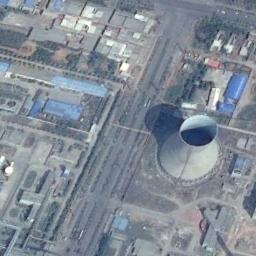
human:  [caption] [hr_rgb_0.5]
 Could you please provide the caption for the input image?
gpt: There are many buildings of different shapes next to the thermal power station .

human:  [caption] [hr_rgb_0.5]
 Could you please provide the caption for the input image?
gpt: The thermal power station is on the bare land next to some buildings .

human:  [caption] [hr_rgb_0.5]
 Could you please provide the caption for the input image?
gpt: Here are two thermal power stations, one of which is emitting smoke .

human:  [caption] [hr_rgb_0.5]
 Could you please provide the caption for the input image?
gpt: In the thermal power station there are neatly planned factories and good greening, and there is a cooling tower .

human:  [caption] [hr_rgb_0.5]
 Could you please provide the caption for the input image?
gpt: There are some buildings and a chimney on the thermal power station .